Question: I'm in a class that has a labview course, the teacher gave us a PDF with a block diagram picture in which several icons are displayed. One of the icons is unknown to us, we are trying to find it, is it part of labview, or have you seen it before in the function libraries?

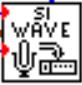
Answer: Found it here:
Program Files\National Instruments\LabVIEW 2009\vi.lib\sound\lvsound.llb
it was a subvi named Snd Read Waveform.vi